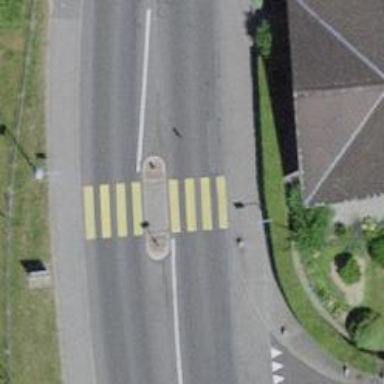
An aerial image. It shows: Marked crossing with pedestrian island.